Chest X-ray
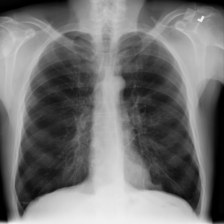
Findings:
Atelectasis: negative
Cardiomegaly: negative
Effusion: negative
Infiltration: negative
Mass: negative
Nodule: negative
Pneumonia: negative
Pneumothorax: negative
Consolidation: negative
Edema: negative
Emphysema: negative
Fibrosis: negative
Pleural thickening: negative
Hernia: negative